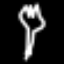
Label: fork